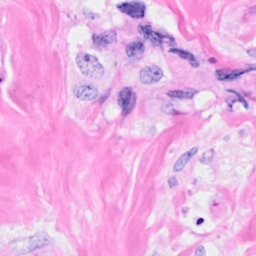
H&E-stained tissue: Breast